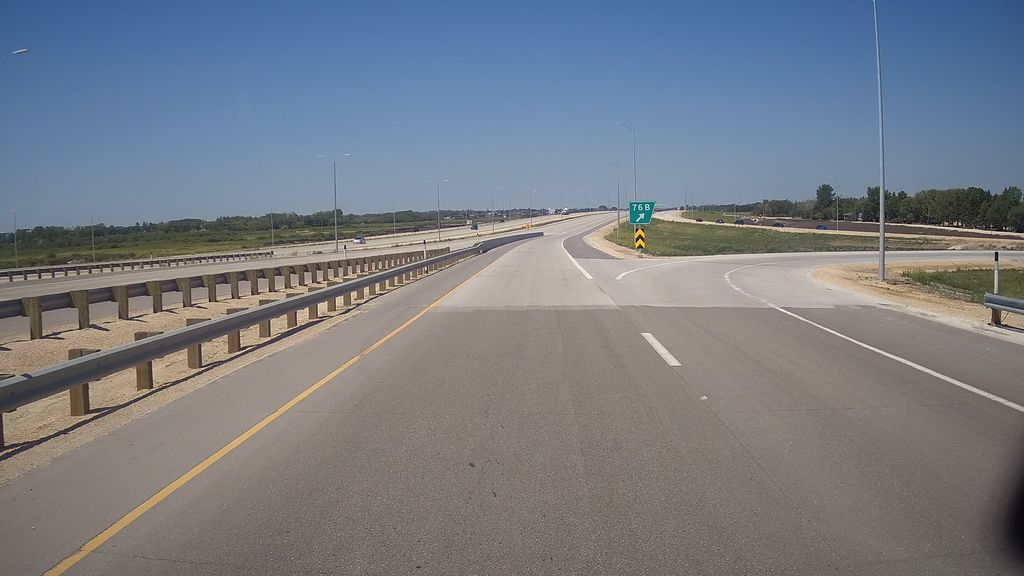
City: winnipeg